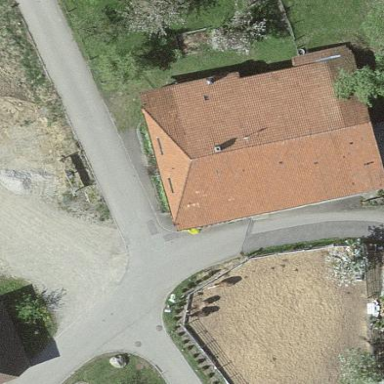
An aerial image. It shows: Farm building.